Question: I am using the Simple Grid CSS system for my webpage and I'm running into an issue where one of my images overextends the container only on the right side of the screen on small devices. Currently I hid the overflow, but it is not a good hack because it cuts off part of my image. See image for what I mean.
Image
HTML:
'''
<!DOCTYPE html>
<html>
<head>
<title>TEST</title>
<link rel="stylesheet" type="text/css" href="style.css">
<link rel="stylesheet" type="text/css" href="simplegrid.css">
<meta name="viewport" content="width=device-width, initial-scale=1, maximum-scale=1">
<script src="http://ajax.googleapis.com/ajax/libs/jquery/1.8.2/jquery.min.js"></script>
<link type="text/javascript" src="navicon.js">
</head>
<body>
<div class="navigation-wrapper">
<!-- Start Navigation Grid -->
<div class="grid" id="nav-wrapper-grid">
<!-- Start Columns -->
<div class="col-1-1">
<!-- Start Navigation Wrapper -->
<nav id="nav-wrapper">
<div id="links">
<a href="index.html" id="nav-logo"><img src="images/d.png" /></a>
<ul id="nav">
<li><a href="bars.html">Test</a></li>
<li><a href="#">BLOG</a></li>
<li><a href="about.html">ABOUT</a></li>
<li><a href="#">Test</a></li>
</ul>
</div>
</nav>
<!-- End Navigation Wrapper -->
</div>
<!-- End Columns -->
</div>
<!-- End Navigation Grid -->
</div>
<!-- Start Mission Statement Grid -->
<div class="grid">
<div class="col-1-1" id="bars-label">
<h1>Test</h1>
</div>
</div>
<div class="grid" id="bars-grid">
<div class="col-3-12">
<div id="bar-thumbnail">
<img src="images/zen.png">
<h3><span>Test</span></h3>
</div>
</div>
<div class="col-9-12">
<div id="bar-detail">
<h3>Test Name</h3>
<p>123 Fake Street</h3>
<p>Lorem ipsum dolor sit amet, consectetur adipiscing elit. Sed in ullamcorper velit. Curabitur commodo pretium dui, et accumsan felis egestas at. Donec feugiat orci justo, quis eleifend sem ornare ac. Aenean volutpat at tellus eget viverra. Sed rutrum ut elit sed consequat. Sed consectetur tincidunt quam, vel vestibulum neque tempus et. Nam aliquet, felis a vulputate pharetra, enim sem suscipit nibh, vitae euismod urna est non sem. Integer in venenatis ante. </p>
</div>
</div>
</div>
</div>
<!-- End Mission Statement Grid -->
<!-- Start Bars Grid -->
<div class="grid" id="bars-grid">
<!-- Start Bar Thumbnail -->
<div class="col-3-12">
<div id="bar-thumbnail">
<img src="images/zen.png" />
<h3><span>Test</span></h3>
</div>
</div>
<!-- End Bar Thumbnail -->
<!-- Start Bar Detail -->
<div class="col-9-12">
<div id="bar-detail">
<h3>Test Name</h3>
<p>123 Fake Street</h3>
<p>Lorem ipsum dolor sit amet, consectetur adipiscing elit. Sed in ullamcorper velit. Curabitur commodo pretium dui, et accumsan felis egestas at. Donec feugiat orci justo, quis eleifend sem ornare ac. Aenean volutpat at tellus eget viverra. Sed rutrum ut elit sed consequat. Sed consectetur tincidunt quam, vel vestibulum neque tempus et. Nam aliquet, felis a vulputate pharetra, enim sem suscipit nibh, vitae euismod urna est non sem. Integer in venenatis ante. </p>
</div>
</div>
</div>
<!-- End Bars Grid -->
<script type="text/javascript">$("#nav").addClass("js").before('<div id="menu">&#9776;</div>');
$("#menu").click(function(){
$("#nav").slideToggle();
});
$(window).resize(function(){
if(window.innerWidth > 768) {
$("#nav").removeAttr("style");
}
});</script>
</body>
</html>
'''
CSS (image is in div id="bar-thumbnail):
'''
html, body {
margin: 0;
padding: 0;
background-color: #fff;
overflow-x: hidden;
font-family: 'HouschkaAlt', Fallback, sans-serif;
}
@font-face {
font-family: 'HouschkaAlt';
src: url('fonts/FontName.eot');
src: url('fonts/FontName.eot?iefix') format('eot'),
url('fonts/FontName.woff') format('woff'),
url('fonts/HouschkaAlt-Medium.ttc') format('truetype');
font-weight: normal;
font-style: normal; }
#nav-logo img {
width: 150px;
height: 40px;
}
/* NAVIGATION LINKS */
#nav li a {
display: block;
width:100%;
background:#fff;
color: #3d6c46;
font-size: 15px;
line-height: 40px;
text-decoration: none;
margin-top: 5px;
padding-left: 20px;
}
/* Small devices (tablets, 768px and up) */
@media (min-width: 768px) {
#nav-wrapper-grid {
background-color: #fff;
overflow: hidden;
width: 100%;
left:0;
z-index: 100;
}
#links {
width: 960px;
margin-left: auto;
margin-right: auto;
padding-left: 20px;
}
#nav-logo {
float: left;
display: inline;
}
ul {
width:100%;
background-color: #fff;
height: 40px;
padding: 0;
display: inline;
}
li {
padding: 0 20px;
float: left;
list-style-type: none;
}
#menu {
display: none;
}
/*---- index.html ----*/
.mission-statement-wrapper {
background-image: url('images/downtownblur.jpg')!important;
}
#body-wrapper-grid {
background-color:transparent!important;
}
#iphone-mockup img {
vertical-align: bottom;
margin: 0 auto;
}
#mission-statement {
text-align: left;
background-color: #fff;
color: #3d6c46;
margin: 0px;
padding: 10px;
float: right;
-moz-border-radius: 10px;
-webkit-border-radius: 10px;
border-radius: 10px; /* future proofing */
}
#main-logo img {
display: block;
margin: auto;
}
/* APP STORE BADGE */
#app-store-badge img {
display: block;
margin-right: auto;
margin-left: auto;
width: 200px;
height: 50px;
padding-bottom: 10px;
}
.features-detail-wrapper {
background-color: #fff!important;
}
#features-detail-grid {
background-color:transparent!important;
}
#features-detail-grid h3 {
text-align: center;
background-color: #fff;
color: #3d6c46;
font-weight: bold;
margin-bottom: 0;
padding-bottom: 5px;
border-bottom: 1px solid #3d6c46;
}
#features-detail-grid img {
display: block;
margin-right: auto;
margin-left: auto;
padding-top: 10px;
}
#features-detail-grid p {
text-align: center;
background-color: #eee;
color: #3d6c46;
font-weight: bold;
margin-top: 0;
padding-top: 10px;
padding: 5px;
}
#footer-content p {
text-align: center;
}
/*---- Bars.html ----*/
#bars-label {
color: #3d6c46;
padding: 10px;
}
#bars-grid {
margin-top: 20px;
}
#bar-thumbnail {
position: relative;
width: 100%;
}
#bar-thumbnail img {
height: 100%;
width: 100%;
}
#bar-thumbnail h3 {
display: block;
position: absolute;
width:100%;
text-align: center;
color: #fff;
background: rgb(0, 0, 0);
background: rgba(0, 0, 0, 0.7);
top: 0;
padding: 0;
margin: 0;
}
#bar-detail {
width: 100%;
background-color: #eee;
padding: 0;
}
#bar-detail h3 {
color: #3d6c46;
margin-top: 0;
margin-left: 10px;
}
#bar-detail p {
color: #5d5c5c;
margin-left: 10px;
padding-bottom: 10px;
}
/*---- barsDetail.html ----*/
#bar-information-grid {
background-color: #eee;
max-height: 217px;
margin-top: 20px;
}
#bar-logo img {
width: 100%;
height: 100%;
margin: 0;
vertical-align: bottom;
}
#bar-information-detail {
position: relative;
top: 0;
}
#bar-phone-number {
background: url(images/phone.png) 10px no-repeat;
position: absolute;
background-color: #3d6c46;
width: 145px;
height: 40px;
top: 0;
right: 25px;
}
#bar-phone-number p {
color: #fff;
float: left;
line-height: 13px;
margin-left: 30px;
}
#bar-information-detail h1 {
padding-left: 10px;
font-size: 1.17em;
}
#bar-information-detail p {
font-size: 0.8em;
padding: 0 10px 0 10px;
margin-bottom: 0;e
}
#bar-social-media ul {
width:100%;
background-color: #eee;
display: block;
margin-top: 10px;
}
#bar-social-media li {
padding: 0 10px;
list-style-type: none;
}
#bar-social-media img {
background-color: #eee;
position: relative;
width: 15px;
height: 15px;
top: 17px;
margin-right: 20px;
vertical-align: bottom;
float: left;
}
#bar-social-media p {
padding: 0;
float: left;
}
#specials-label-wrapper h2 {
background-color: #3d6c46;
color: #fff;
padding: 5px;
}
#drink-specials-wrapper h3 {
text-align: center;
background-color: #000;
color: #fff;
padding: 10px;
}
#specials-detail {
background-color: #eee;
}
#specials-detail p {
color: #000;
padding: 10px;
}
/*---- about.html ----*/
.about-us-labels h1, h2 {
color: #3d6c46;
}
.about-us-info {
padding: 10px;
}
.about-us-info h2 {
text-align: center;
}
.about-us-info img {
display: block;
margin: 0 auto;
width: 210px;
height: 300px;
}
.about-us-info p {
background-color: #eee;
padding: 10px;
}
}
/* Navigtion for Small Devices */
@media screen and (max-width: 768px) {
/*---- NAVIGATION ----*/
#nav-wrapper-grid {
background-color: #fff;
overflow: hidden;
width: 100%;
left:0;
z-index: 100;
}
#menu {
width:1.4em;
display: block;
background:#fff;
font-size:1.35em;
text-align: center;
color: #678B6C;
float: right;
top:0;
}
#logo {
float: none;
}
#nav.js {
display: none;
padding: 0;
}
#links ul {
width:100%;
list-style:none;
height: auto;
}
#links li {
width:100%;
border-right:none;
border-top: 1px solid #678B6C;
}
/*---- index.html ----*/
.mission-statement-wrapper {
background-image: url('images/downtownblur.jpg')!important;
}
#mission-statement p {
color: #3d6c46;
}
#body-wrapper-grid {
}
#mission-statement {
background-color: #fff;
margin-top: 0;
margin-bottom: 0px;
}
#iphone-mockup {
margin-bottom: 0;
padding-bottom: 0;
}
#iphone-mockup img {
vertical-align: bottom;
height: 350px;
width: 400px;
margin-bottom: 0;
}
#main-logo img {
display: block;
width: 250px;
height: 75px;
margin: 0 auto;
}
#mission-statement p {
text-align: center;
}
#app-store-badge img {
display: block;
margin: 0 auto;
}
#features-detail-grid p {
text-align: center;
background-color: #eee;
color: #3d6c46;
font-weight: bold;
margin-top: 0;
padding-top: 10px;
padding: 5px;
}
#features-content h3 {
text-align: center;
color: #3d6c46;
font-weight: bold;
padding-bottom: 5px;
border-bottom: 1px solid #3d6c46;
}
#features-content p {
text-align: center;
}
#features-content img {
display: block;
margin: 0 auto;
}
/*---- bars.html -----*/
#bars-label {
color: #3d6c46;
}
#bar-thumbnail {
position: relative;
margin: 0 auto;
overflow: hidden;
}
#bar-thumbnail img {
display: block;
margin: 0 auto;
}
#bar-thumbnail h3 {
display: block;
position: absolute;
width:100%;
text-align: center;
color: #fff;
background: rgb(0, 0, 0);
background: rgba(0, 0, 0, 0.7);
top: 0;
padding: 0;
margin: 0;
}
#bar-detail {
background-color: #eee;
padding: 10px;
margin-right: 20px;
}
#bar-detail h3 {
color: #3d6c46;
margin-top: 0;
margin-left: 10px;
}
#bar-detail p {
color: #5d5c5c;
margin-left: 10px;
padding-bottom: 10px;
}
/*---- barsDetail.html ----*/
#bar-information-grid {
background-color: #eee;
margin-top: 20px;
}
#bar-logo img {
width: 100%;
height: 100%;
margin: 0;
vertical-align: bottom;
}
#bar-phone-number {
background: url(images/phone.png) 10px no-repeat;
float: right;
background-color: #3d6c46;
width: 145px;
height: 40px;
top: 10px;
right: 20px;
margin-right: 20px;
}
#bar-phone-number p {
color: #fff;
float: left;
line-height: 13px;
margin-left: 30px;
}
#bar-information-detail h1 {
font-size: 1.17em;
float: left;
}
#bar-information-detail p {
clear: both;
font-size: 0.8em;
}
#bar-social-media ul {
margin-left: 40px;
padding: 0;
}
#bar-social-media li {
padding: 0 10px 0 10px;
list-style-type: none;
}
#bar-social-media p {
padding-right: 10px;
}
#bar-social-media img {
background-color: #eee;
position: relative;
width: 15px;
height: 15px;
top: 17px;
margin-right: 10px;
margin-left: 10px;
vertical-align: bottom;
float: left;
}
#bar-social-media p {
padding: 0;
float: left;
}
#daily-label {
background-color: #3d6c46;
}
#specials-label-wrapper h2 {
background-color: #3d6c46;
color: #fff;
width: 100%;
padding: 5px;
}
#drink-specials-wrapper h3 {
text-align: center;
background-color: #000;
color: #fff;
padding: 10px;
}
#specials-detail p {
color: #000;
padding: 10px;
margin-right: 20px;
background-color: #eee;
}
/*---- about.html ----*/
.about-us-labels h1, h2 {
color: #3d6c46;
}
.about-us-info {
padding: 10px;
}
.about-us-info h2 {
text-align: center;
}
.about-us-info img {
display: block;
margin: 0 auto;
width: 210px;
height: 300px;
}
.about-us-info p {
background-color: #eee;
padding: 10px;
margin-right: 20px;
}
}
'''
Simple Grid CSS:
'''
/*
Simple Grid
Learn More - http://dallasbass.com/simple-grid-a-lightweight-responsive-css-grid/
Project Page - http://thisisdallas.github.com/Simple-Grid/
Author - Dallas Bass
Site - dallasbass.com
*/
*, *:after, *:before {
-webkit-box-sizing: border-box;
-moz-box-sizing: border-box;
box-sizing: border-box;
}
body {
margin: 0px;
}
[class*='col-'] {
float: left;
padding-right: 20px;
}
[class*='col-']:last-of-type {
padding-right: 0px;
}
.grid {
width: 100%;
max-width: 1140px;
min-width: 755px;
margin: 0 auto;
overflow: hidden;
}
.grid:after {
content: "";
display: table;
clear: both;
}
.grid-pad {
padding: 20px 0 0px 20px;
}
.grid-pad > [class*='col-']:last-of-type {
padding-right: 20px;
}
.push-right {
float: right;
}
/* Content Columns */
.col-1-1 {
width: 100%;
}
.col-2-3, .col-8-12 {
width: 66.66%;
}
.col-1-2, .col-6-12 {
width: 50%;
}
.col-1-3, .col-4-12 {
width: 33.33%;
}
.col-1-4, .col-3-12 {
width: 25%;
}
.col-1-5 {
width: 20%;
}
.col-1-6, .col-2-12 {
width: 16.667%;
}
.col-1-7 {
width: 14.28%;
}
.col-1-8 {
width: 12.5%;
}
.col-1-9 {
width: 11.1%;
}
.col-1-10 {
width: 10%;
}
.col-1-11 {
width: 9.09%;
}
.col-1-12 {
width: 8.33%
}
/* Layout Columns */
.col-11-12 {
width: 91.66%
}
.col-10-12 {
width: 83.333%;
}
.col-9-12 {
width: 75%;
}
.col-5-12 {
width: 41.66%;
}
.col-7-12 {
width: 58.33%
}
@media handheld, only screen and (max-width: 767px) {
.grid {
width: 100%;
min-width: 0;
margin-left: 0px;
margin-right: 0px;
padding-left: 0px;
padding-right: 0px;
}
[class*='col-'] {
width: auto;
float: none;
margin-left: 0px;
margin-right: 0px;
margin-top: 10px;
margin-bottom: 10px;
padding-left: 20px;
padding-right: 20px;
}
}
'''
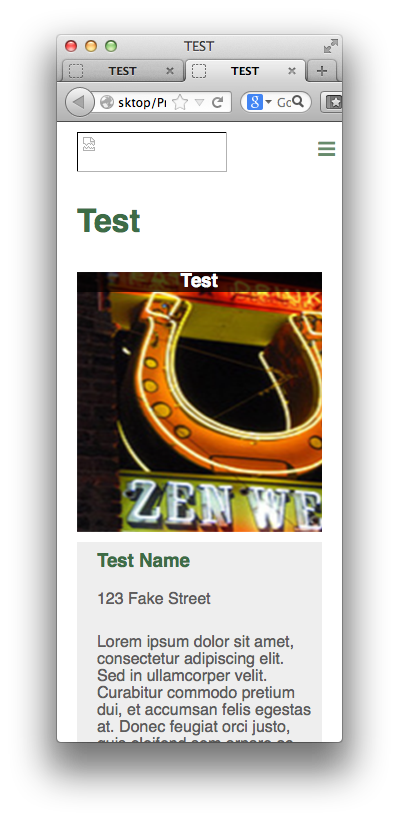
Answer: Try adding this to your css
'''
img {
max-width:100%;
width:100%;
}
'''
This will make sure the image is only as wide as its parent, it will keep the image proportions too so no need to specify a height value.